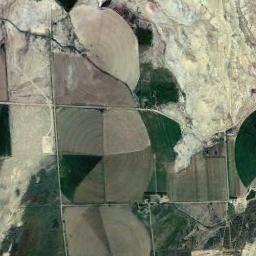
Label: circular_farmland